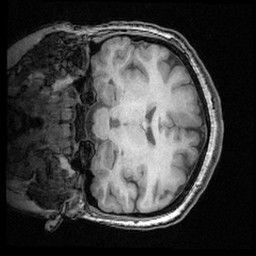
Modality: T1w
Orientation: coronal
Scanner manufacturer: ge
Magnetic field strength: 3 T
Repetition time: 0.008572 s
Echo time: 0.003384 s